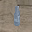
Label: 1